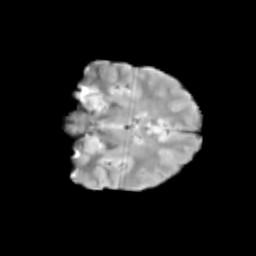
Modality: T2w
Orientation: coronal
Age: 12
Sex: male
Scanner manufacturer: siemens
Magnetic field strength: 3 T
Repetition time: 3.8 s
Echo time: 0.07 s